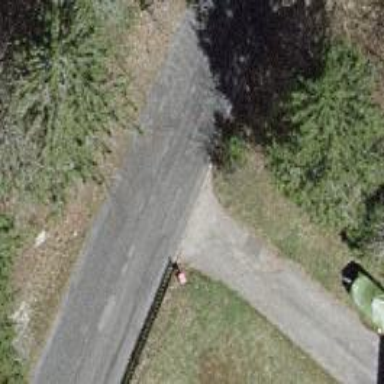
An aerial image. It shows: Unclassified road with asphalt surface.